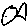
Label: fish